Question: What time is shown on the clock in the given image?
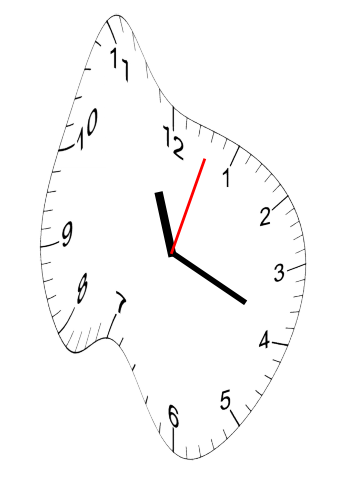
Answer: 11:19:03